Question: = 5.3,
= CentOS 6,
= Rackspace,
= Cloud
---
# QUESTION
So I have a php page naming 'page_two.php' of 195 lines. I call this page from 'page_one.php' in the following way:
'''
if(result=='success')
{
var params = 'top=0, left=0';
params += ', width='+screen.width+', height='+screen.height+',statusbar=no,toolbar=no, location=no,directories=no,menubar=no,resizable=no';
params += ', scrollbars=yes, status=no, fullscreen=yes, titlebar=no';
newwin=window.open("page_two.php","_blank",params);
if (window.focus) {newwin.focus()}
return false;
}
'''
The above codes opens the php page in a new popup like window.
Now this page works fine on my local system with no error, also works on my shared godaddy server. Recently I brought a Rackspace cloud server and uploaded the same file onto it. However I also installed things like .
My whole website is working fine. The only problem I am facing is the page stops executing after a specific line on this cloud server.
So I have the following code block that opens the connection and establishes the session through 'config.php' page:
'''
<?php
include("../config.php");
if(!isset($_SESSION['my_code'])){header('Location:index.php');}
?>
'''
Then I have whole lot of html code with CSS javascript and external files (css and js only).
I am doing an echo from session on 'LINE 111':-
'''
<?php echo $_SESSION['my_code']; ?>
'''
And the above ecoz the code with no problem.
Then I have another echo on line number '175'
'''
<?php echo $_SESSION['getText1']; ?>
'''
But after coming to this line of code page stops and no further code (html and php both) displays.
And that I can see from source code in Mozilla and Chrome that all lines till 'LINE 174' is loaded which I can see in Mozilla, however on Google chrome i am unable to see anything in front end but in mozilla i can see the html part in front end till 174 line number.
So I have done an extensive search on internet but nothing I could be able to find yet. The main doubt which I have is, Is it a server related error or misconfiguration or maybe I have to do a php update or maybe there is some php stuff that I need to change. I am actually clueless, its programming or server.
What i can assure is that its not the problem as it also wont work when I directly navigate to that page.
Does anyone faced this kind of issue. I have been with PHP since 6 years now and this is the first time I am finding such problem, however I am new to cloud servers, so I may have done some mis-configuration there. Looking for your valuable comments.
---
# PROGRESS 1
## Is it something related to memory stuff??
<URL>
'<?php ?>''<?php echo $_SESSION['getText1']; ?>''<?php ?>'
---
# EDITS
No errors in php log file related to sessions
When I check in Google chrome Console its hows me a red cross with the file like 'http://myserver.com/page_two.php' with 'page_two.php:1'
and when i click on the like it takes me to the chrome network tab and displays the following information for the file:

I have the following header information:
'[Tue Dec 17 13:23:09 2013] [notice] child pid 19700 exit signal Segmentation fault (11)'
### WHEN I DO ECHO OF THESE SESSION ON PAGE TOP IT WORKS JUST FINE. ITS NOTHING TO DO WITH SESSION, AS WHEN I JUST SIMPLY ECHO "HI" STILL IT WONT ECHO IT AND PAGE STOPS EXECUTING THERE
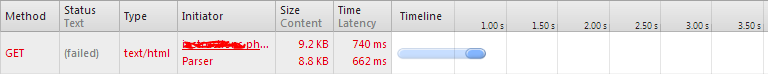
Answer: I figured this out. As I was kind of suspected with the Memcached, memcache + libevent, and eAccelaretor from start, I just uninstalled these three services and now the webpage works fine.
Now i need to figure out, out of these which one was created issues and will update my answer back.
Thanks for everyone help and support.